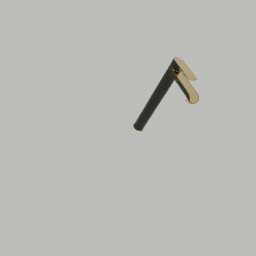
Label: appliances